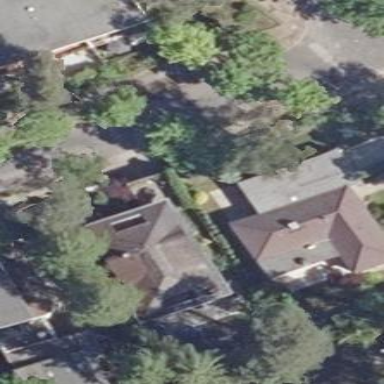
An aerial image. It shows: Detached building with hipped roof.